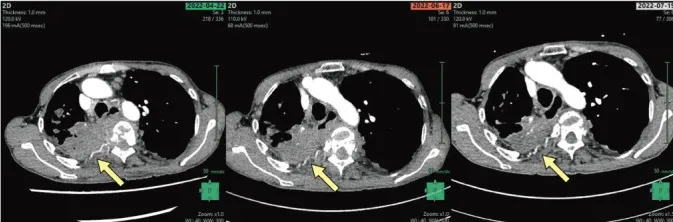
Destruction of the right lung,. The bone destruction of the right ribs (arrows.
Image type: radiology (ct)